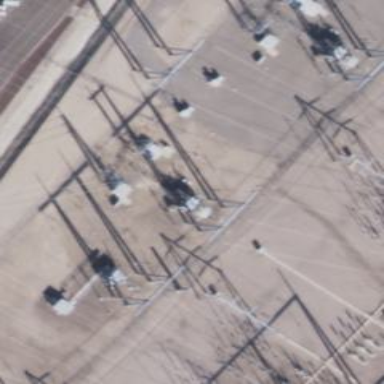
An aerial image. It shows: H-frame designed tower for power lines.